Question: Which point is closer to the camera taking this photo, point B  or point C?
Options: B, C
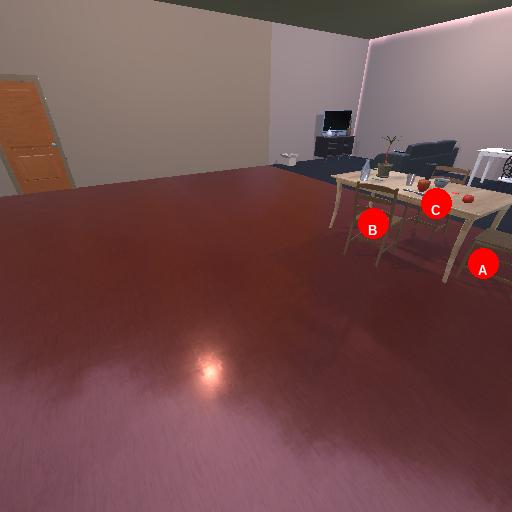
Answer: B